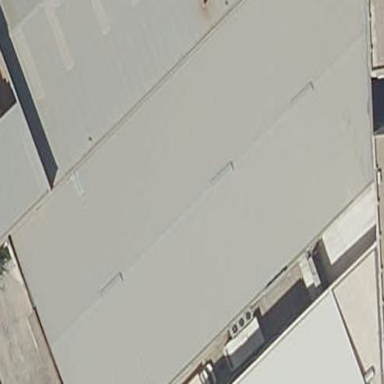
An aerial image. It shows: Industrial building.